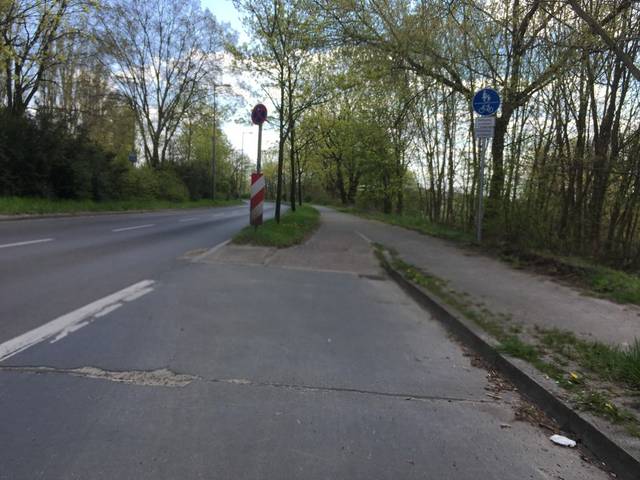
Region: Germany
Coordinates: 52.618, 13.39